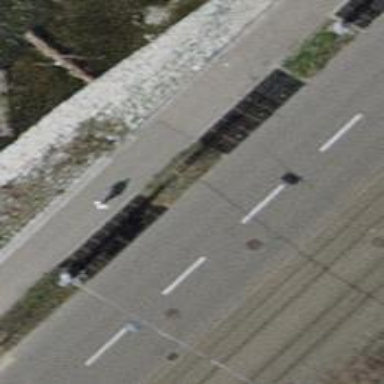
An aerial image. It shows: Railway tunnel with electrified tracks and contact line.